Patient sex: F
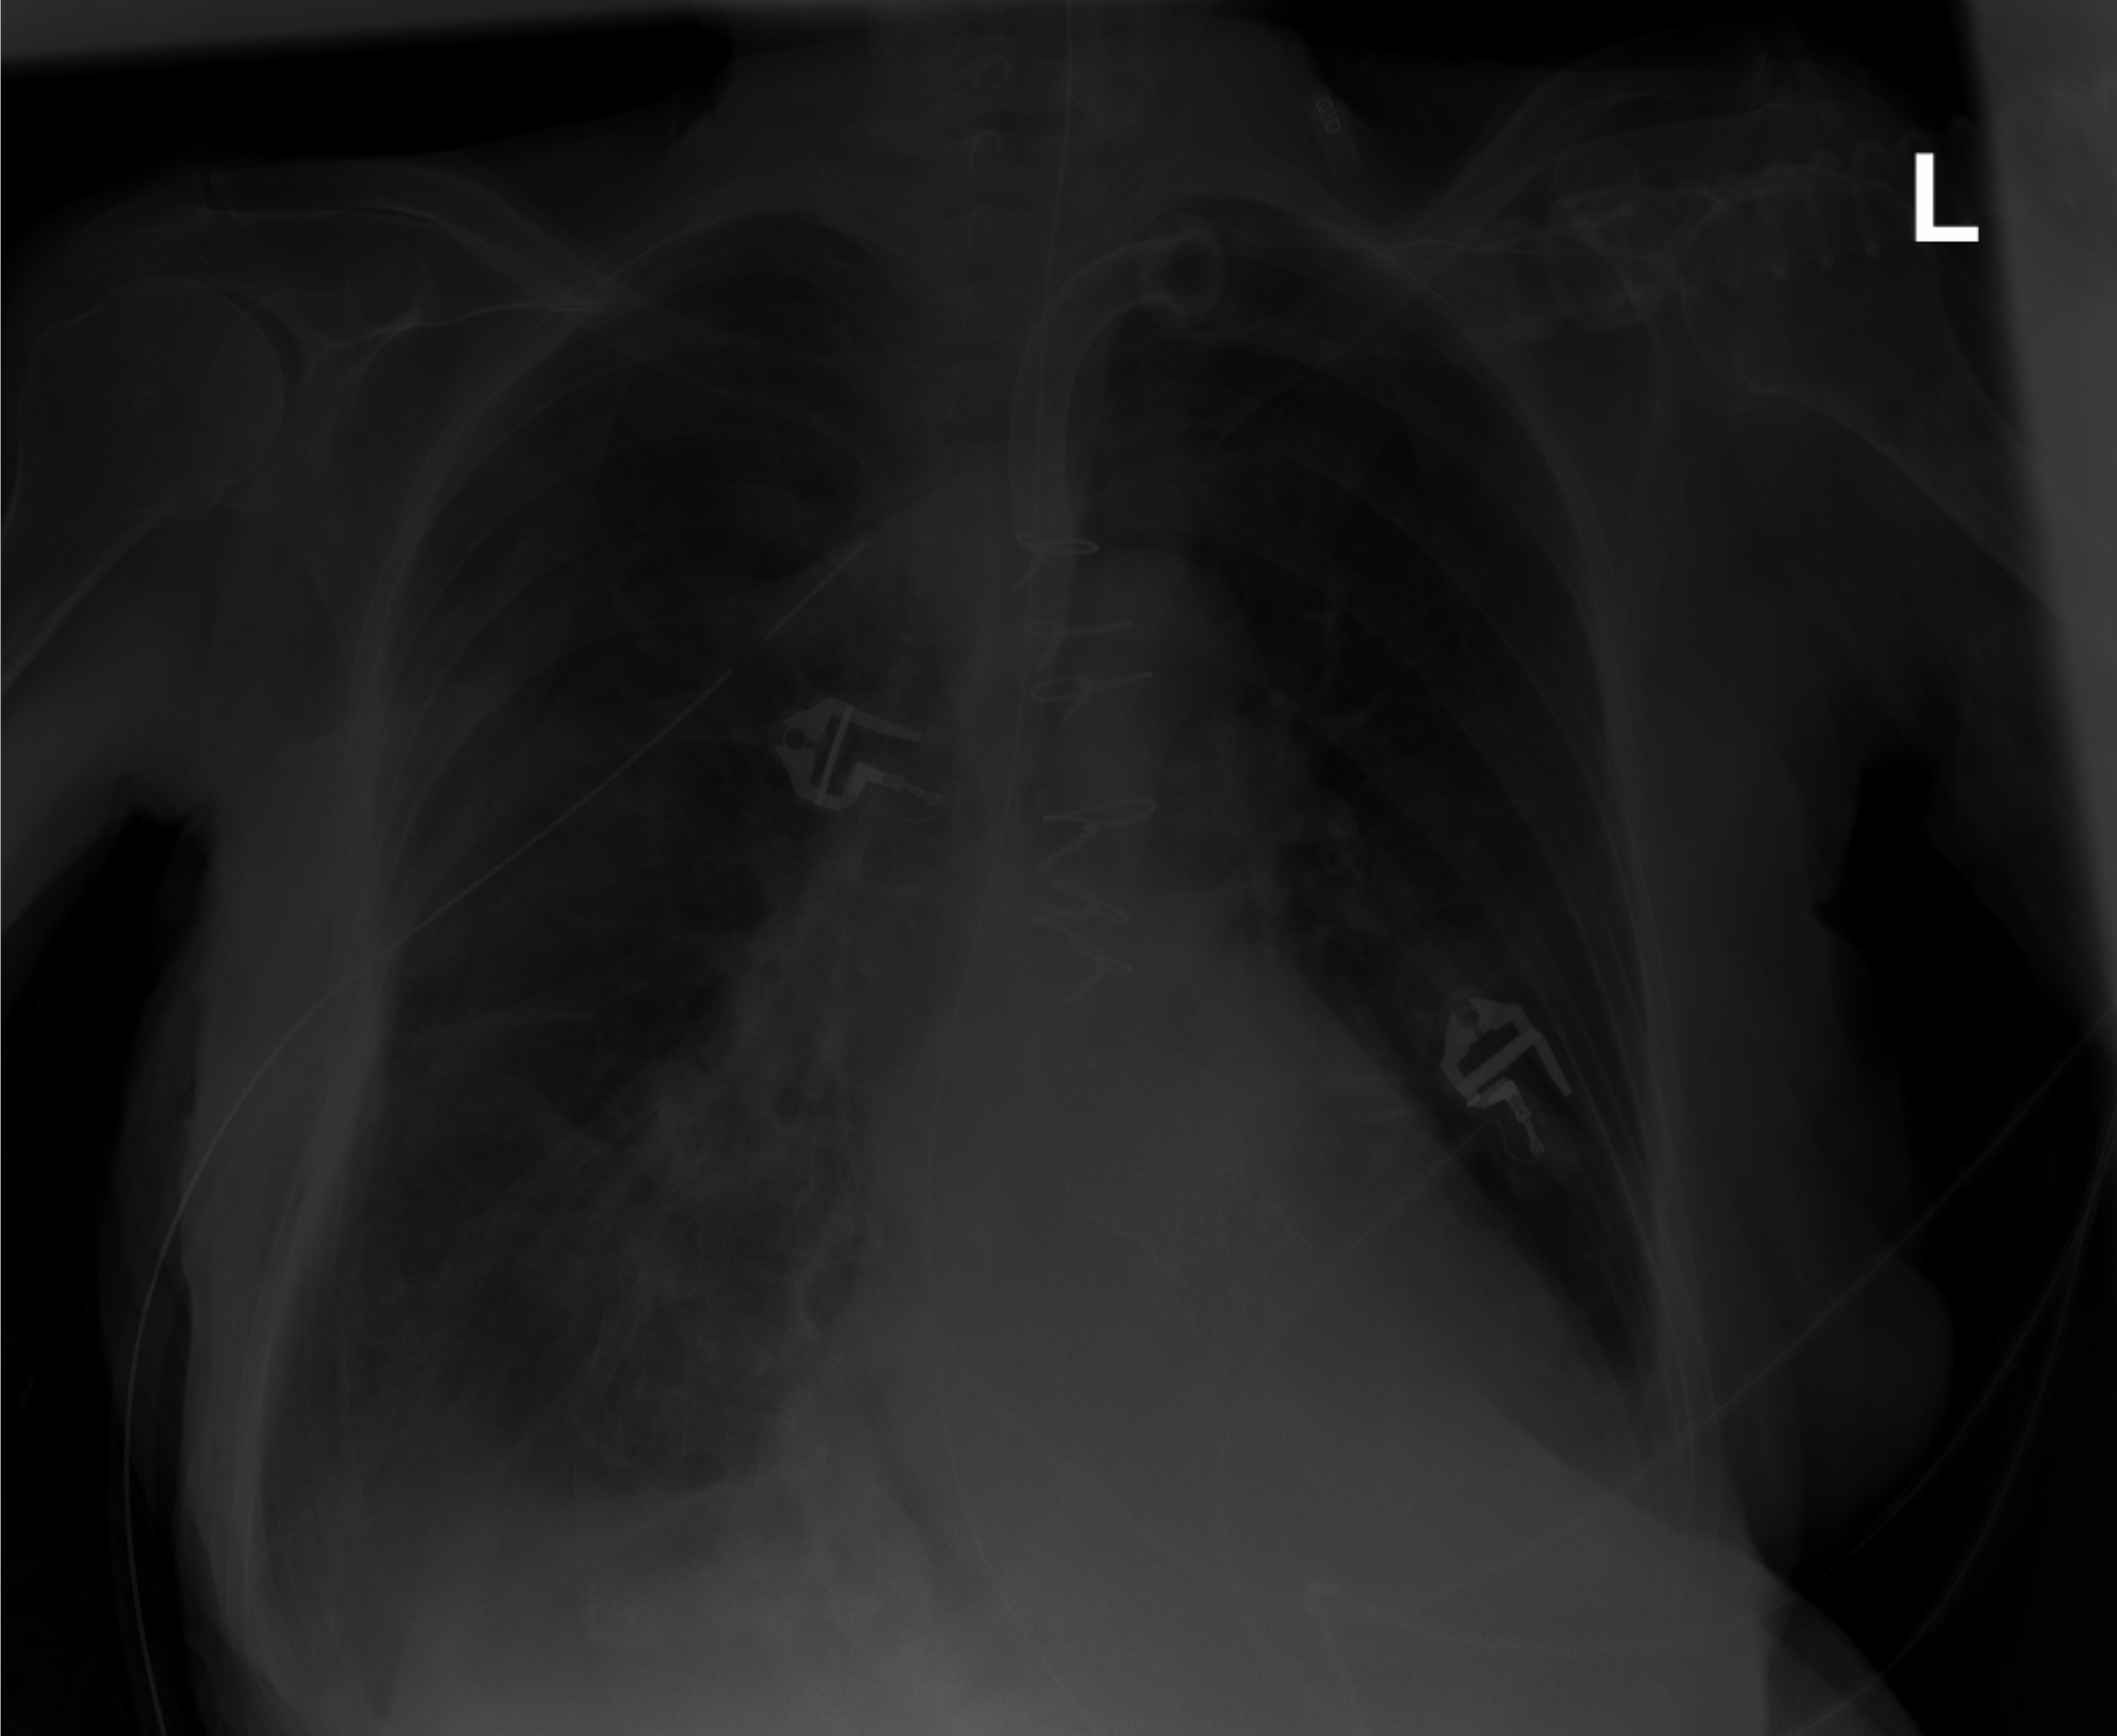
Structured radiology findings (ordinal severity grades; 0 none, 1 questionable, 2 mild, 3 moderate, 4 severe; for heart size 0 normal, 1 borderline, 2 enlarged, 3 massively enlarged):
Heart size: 0
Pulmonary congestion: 0
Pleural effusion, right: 0
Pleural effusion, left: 2
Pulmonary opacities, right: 0
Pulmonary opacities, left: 0
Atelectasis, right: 0
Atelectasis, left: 2